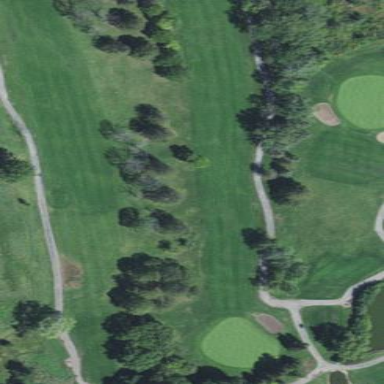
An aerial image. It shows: Scenic golf fairway.